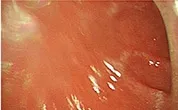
Gastroscopy images of chronic atrophic gastritis in Case 1. Duodenal bulb. The gastric mucosa at the atrophic site is red and white (arrows).
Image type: endoscopy (gi_endoscopy)